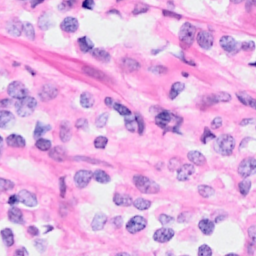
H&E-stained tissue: Breast